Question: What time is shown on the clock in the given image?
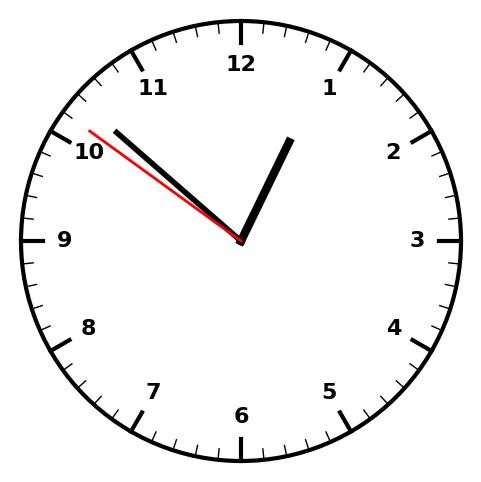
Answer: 12:51:51